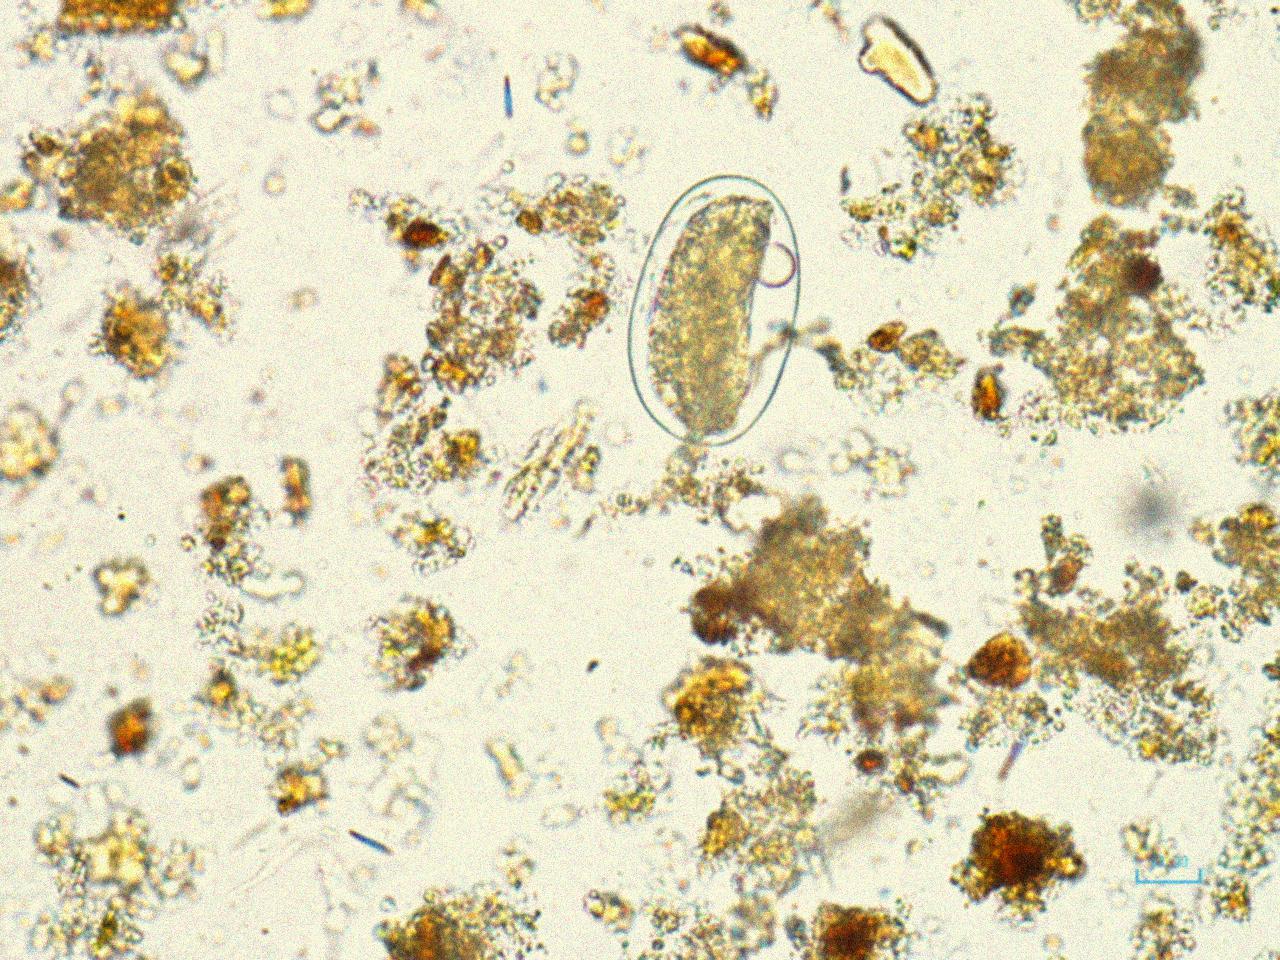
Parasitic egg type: Hookworm egg